Question: I was wondering the easiest way (open source control / .NET control) to set up a windows form with a menu on the left that changes the panel displayed on the right.
Here are two example screen shots of what I mean:

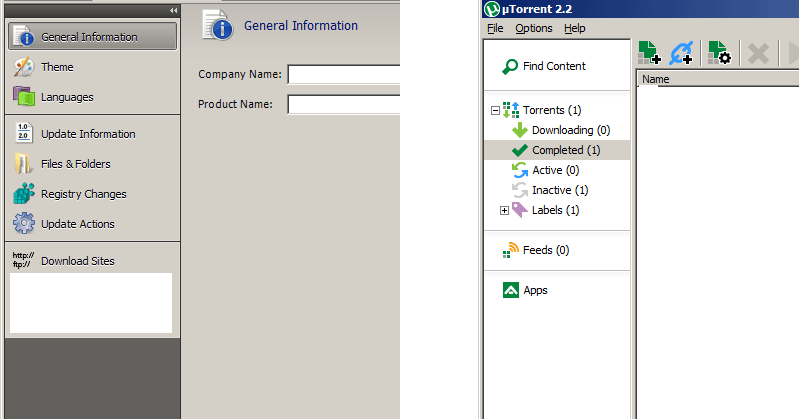
Answer: I used the one <URL> for a project and it works fine, I didn't do strange things with it, but it certainly can do what you are asking.